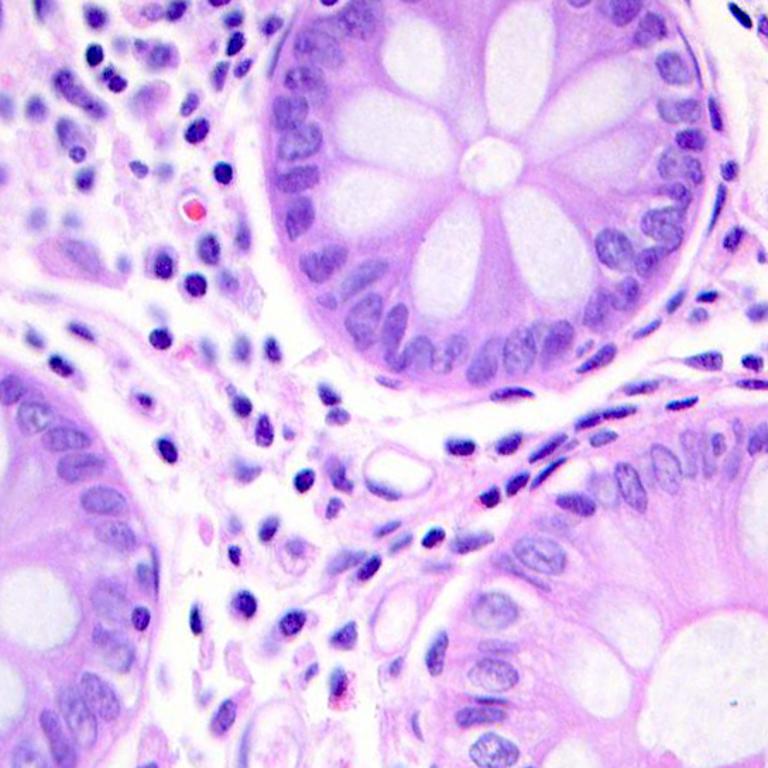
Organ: colon
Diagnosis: benign